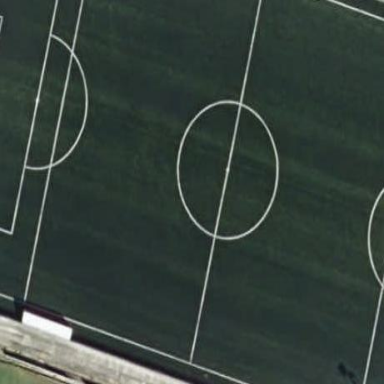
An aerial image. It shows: Soccer pitch for leisure land activities.